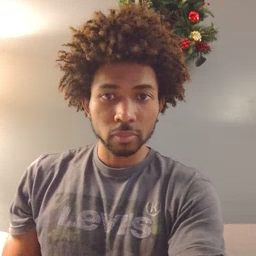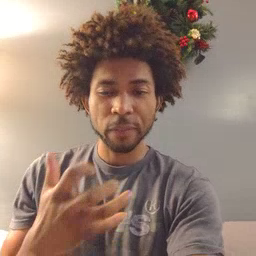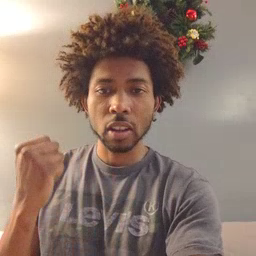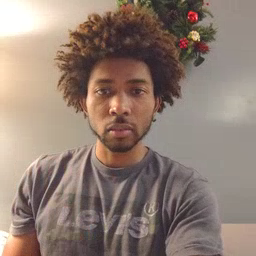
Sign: fast